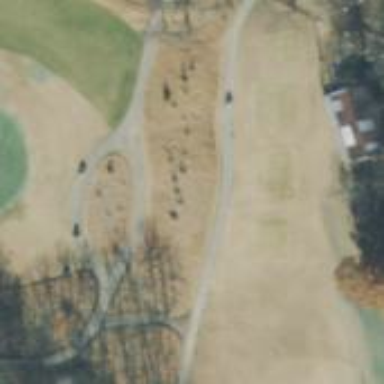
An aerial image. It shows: Path for golf carts.